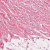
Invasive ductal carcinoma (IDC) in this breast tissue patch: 0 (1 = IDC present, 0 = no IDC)